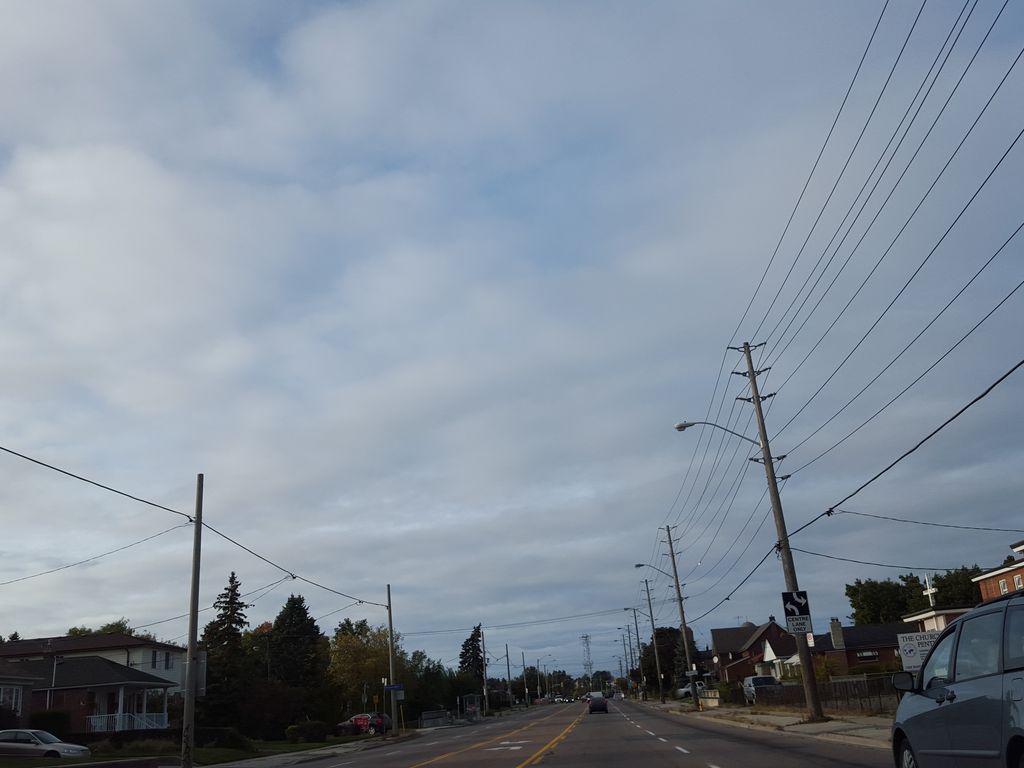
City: toronto